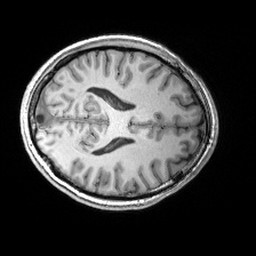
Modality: T1w
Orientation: axial
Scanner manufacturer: siemens
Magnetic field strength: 3 T
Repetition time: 2.53 s
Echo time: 0.00299 s